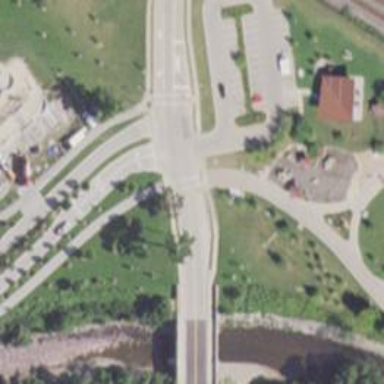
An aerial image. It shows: Asphalt path with crossing for pedestrians.